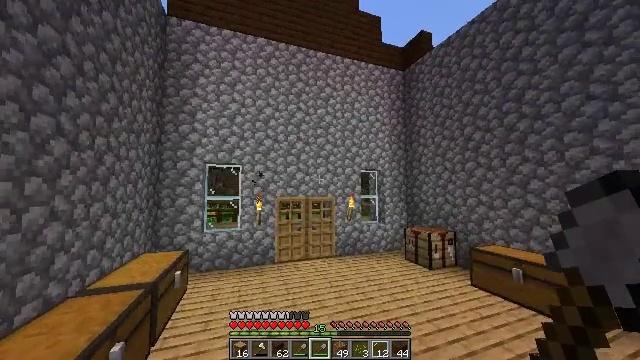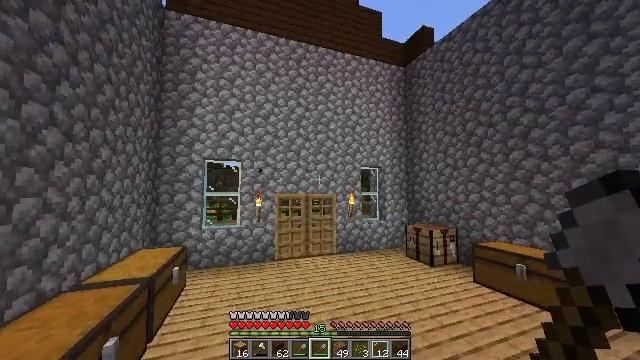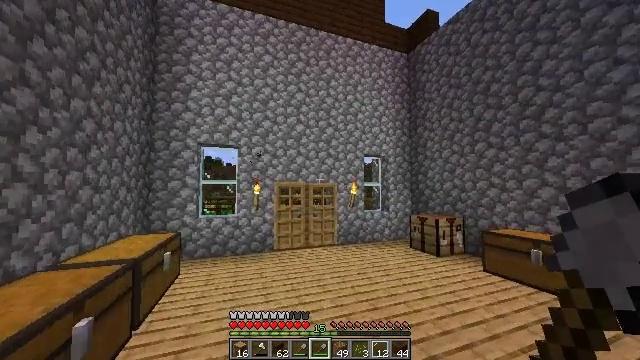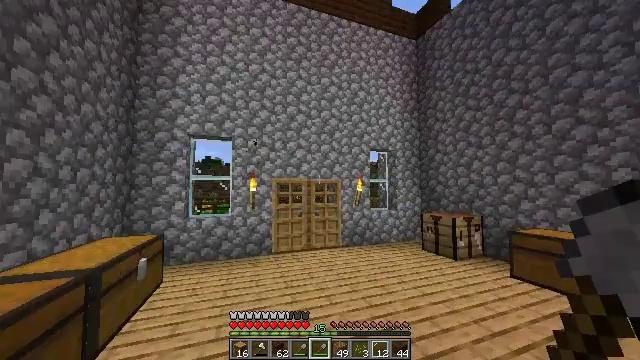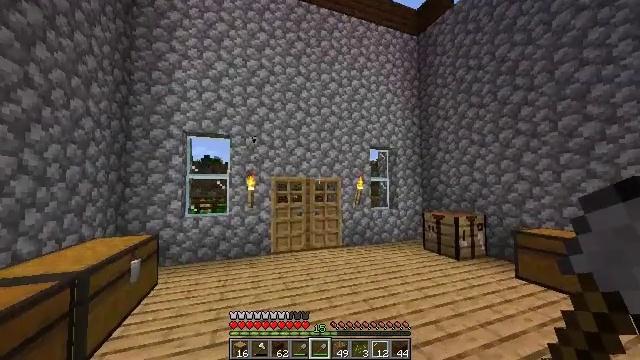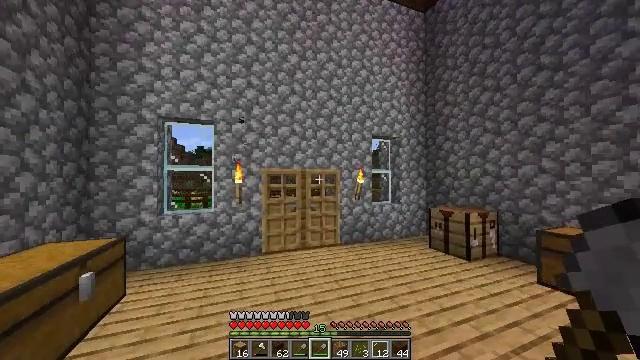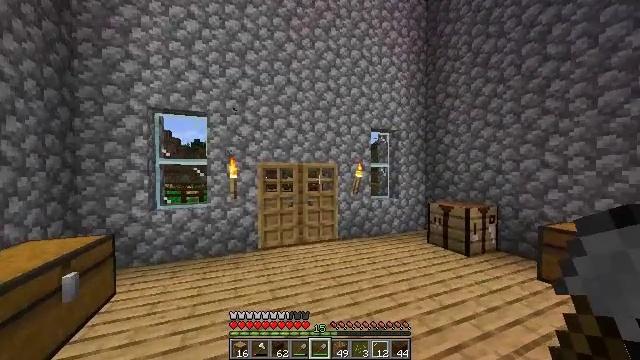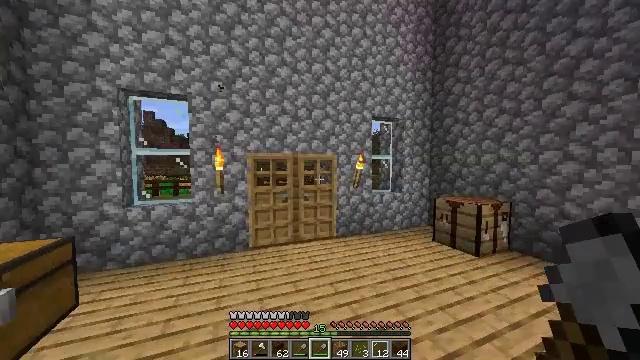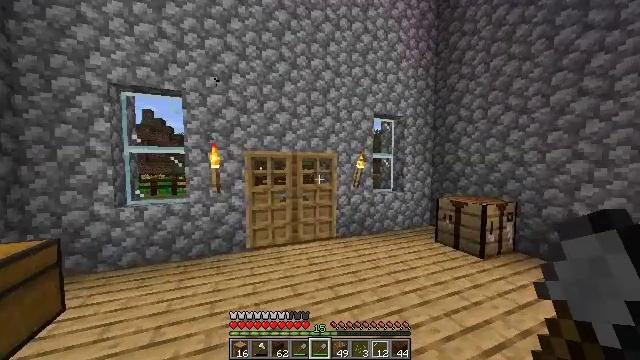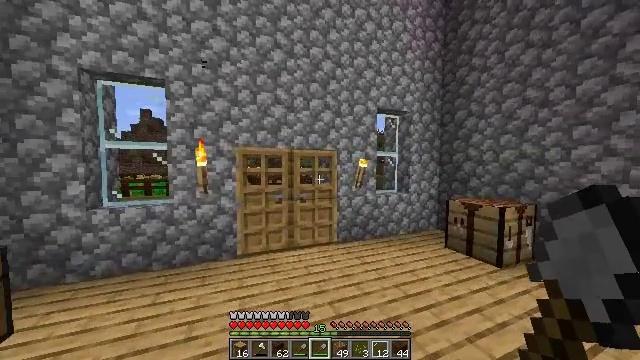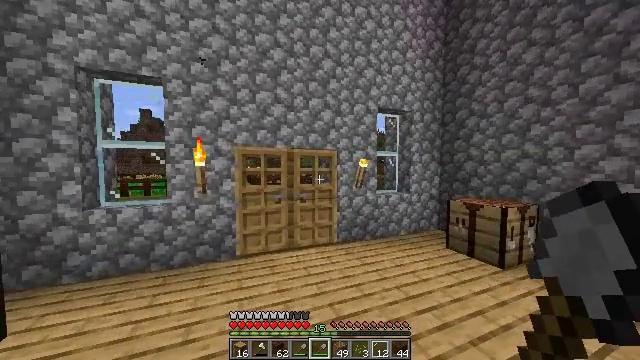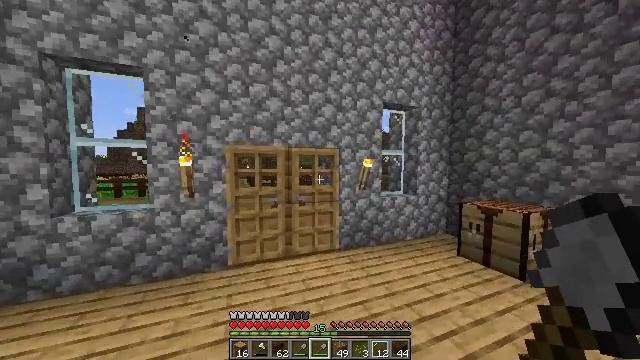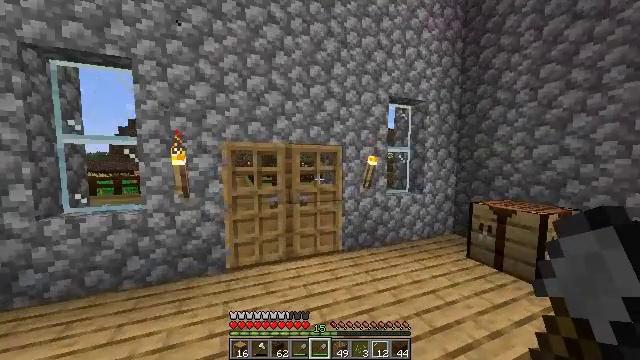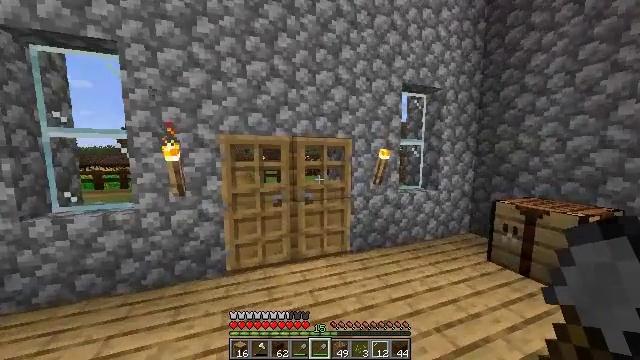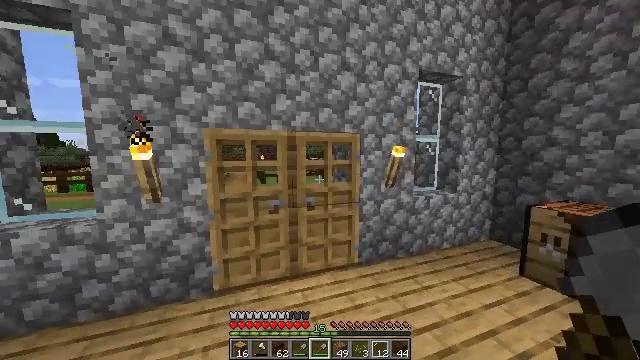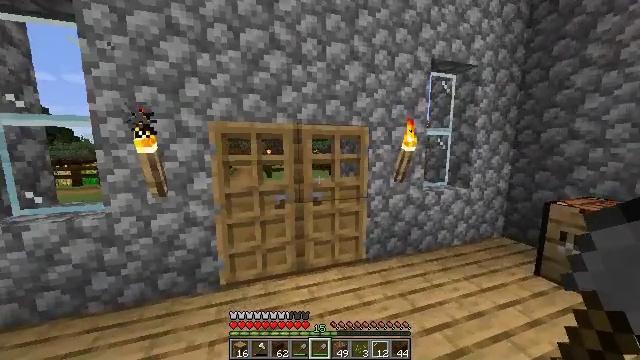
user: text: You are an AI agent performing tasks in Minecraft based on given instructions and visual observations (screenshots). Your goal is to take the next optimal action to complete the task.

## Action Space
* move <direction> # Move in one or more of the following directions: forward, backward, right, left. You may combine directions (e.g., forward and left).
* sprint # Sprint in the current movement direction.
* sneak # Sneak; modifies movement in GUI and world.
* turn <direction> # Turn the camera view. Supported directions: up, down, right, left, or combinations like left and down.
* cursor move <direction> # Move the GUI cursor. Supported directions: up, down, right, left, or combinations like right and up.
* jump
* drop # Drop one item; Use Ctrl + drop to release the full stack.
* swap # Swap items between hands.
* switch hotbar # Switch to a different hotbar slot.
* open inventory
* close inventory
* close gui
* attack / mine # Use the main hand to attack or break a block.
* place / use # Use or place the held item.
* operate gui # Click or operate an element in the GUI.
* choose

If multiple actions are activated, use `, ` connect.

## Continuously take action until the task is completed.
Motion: motion action
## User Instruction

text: Remove the torch from its spot.
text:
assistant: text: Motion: move forward, sprint
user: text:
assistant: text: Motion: move forward, sprint
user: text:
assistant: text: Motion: move forward, sprint
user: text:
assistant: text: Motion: move forward, sprint
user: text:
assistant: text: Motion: move forward, sprint, turn right and down
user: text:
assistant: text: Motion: move forward, sprint, turn down
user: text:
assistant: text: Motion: move forward, sprint, turn down
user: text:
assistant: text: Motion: move forward, sprint
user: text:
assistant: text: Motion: move forward, sprint
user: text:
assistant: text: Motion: move forward
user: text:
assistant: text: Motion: move forward
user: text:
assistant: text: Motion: move forward
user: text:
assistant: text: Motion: move forward, turn left and down
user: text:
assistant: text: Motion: move forward
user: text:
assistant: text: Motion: move forward, turn left and down
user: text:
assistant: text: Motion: move forward, turn left and down
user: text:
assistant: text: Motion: move forward
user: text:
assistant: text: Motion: move forward
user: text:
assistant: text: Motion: move forward
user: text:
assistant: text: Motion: move forward
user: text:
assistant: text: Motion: move forward
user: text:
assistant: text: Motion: move forward
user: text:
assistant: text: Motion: move forward, use / place
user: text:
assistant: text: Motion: move forward, use / place
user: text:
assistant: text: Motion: move forward, use / place
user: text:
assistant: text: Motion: move forward
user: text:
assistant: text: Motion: move forward, turn left
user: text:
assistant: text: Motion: move forward, turn left
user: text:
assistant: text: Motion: move forward
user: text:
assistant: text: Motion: move forward, turn left and down